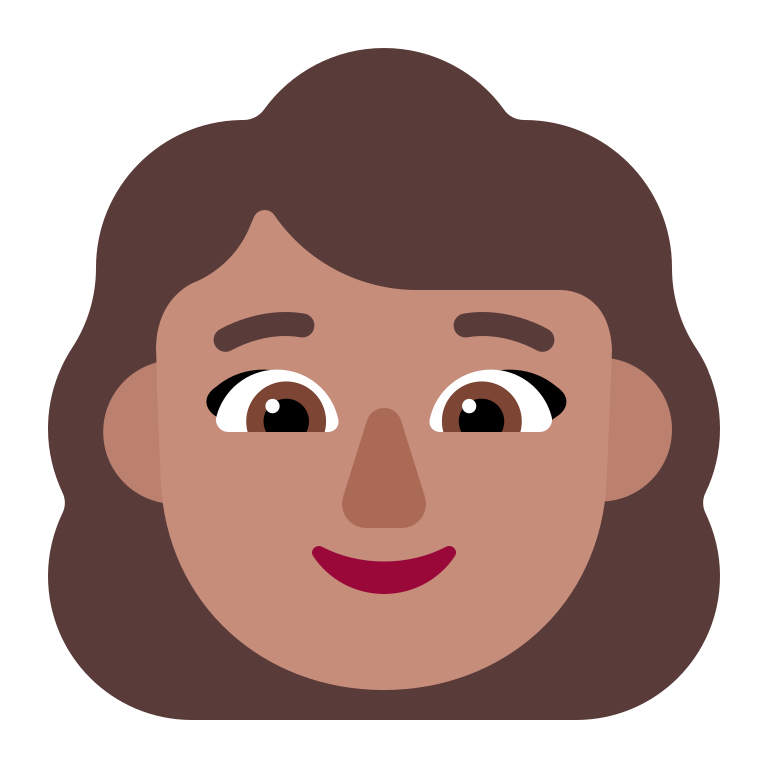
woman flat